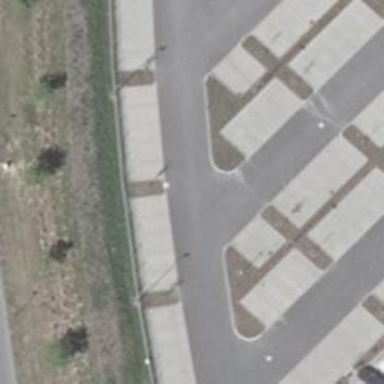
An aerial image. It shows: Parking aisle designated as service road.